Question: I'm doing project which use image processing techniques and I used javacv package as a interface to call opencv methods. And I like to know how to identify line might have two curve on both sides(As shows in bellow image). This image is drown with particular scale. So if i can calculate the width of that line its possible to calculate actual width.

In above image I need to calculate total length (pink color strait not the dash line)
Please can some one share your experience to identify and calculate this kind of line width using javacv or opencv.
Thanks.
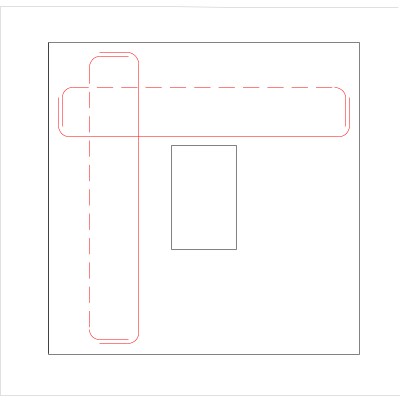
Answer: First you will have to find only points of the straight line.
Maybe you can do this using morphology operators. Then, you can use <URL> to get a list of points your line.
The <URL> function gives you the line's length.